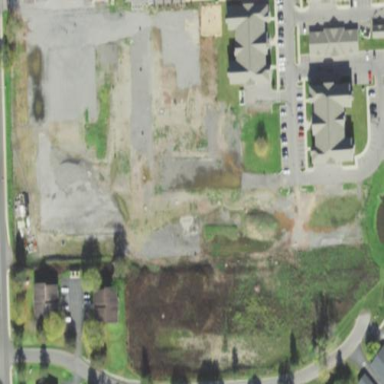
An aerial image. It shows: Brownfield area.